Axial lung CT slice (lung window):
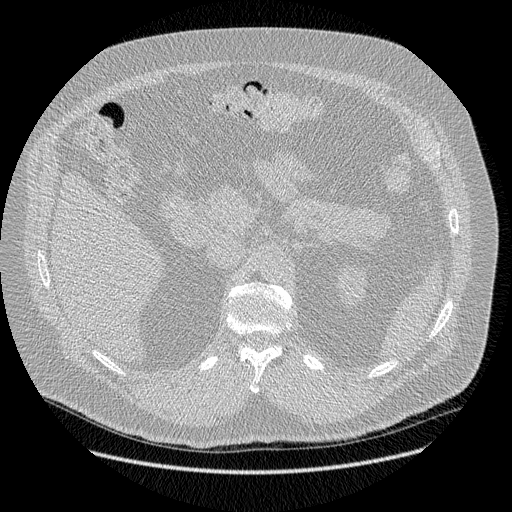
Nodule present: no